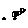
Label: bird